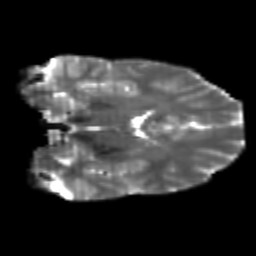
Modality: T2w
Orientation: coronal
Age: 20
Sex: male
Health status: healthy
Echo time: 0.074 s